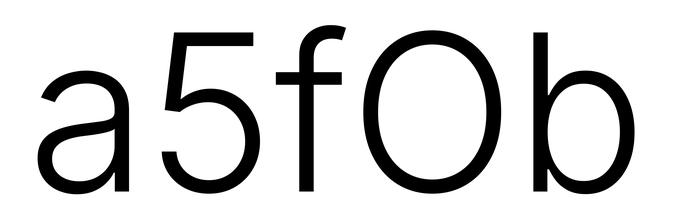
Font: Inter_Light